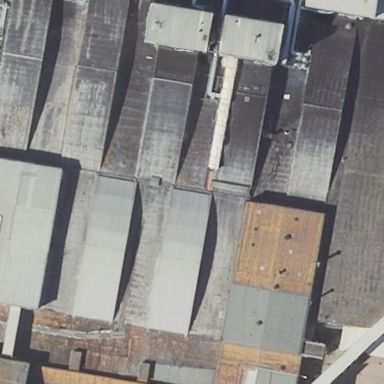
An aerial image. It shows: Industrial building.